Aerial crown-view tile of a tropical tree (Barro Colorado Island, Panama), acquired 20241112:
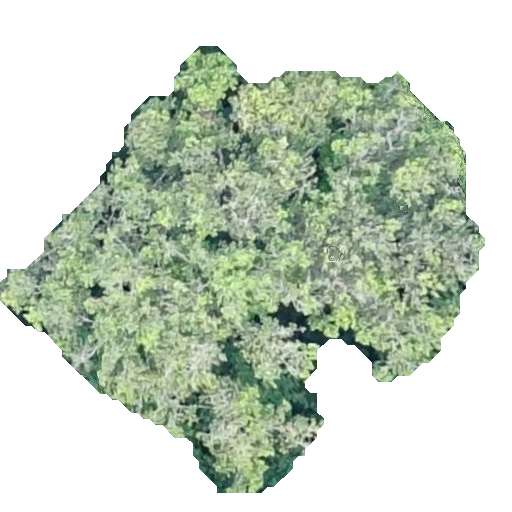
Species: Poulsenia armata
GBIF accepted scientific name: Poulsenia armata
Crown area: 199.178 m²